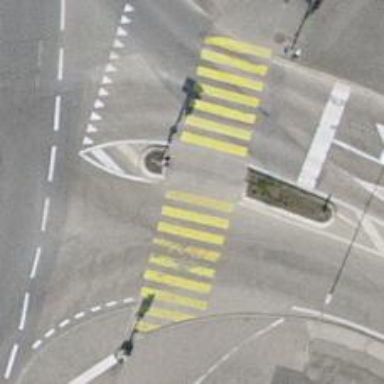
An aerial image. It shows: Kerb serving as barrier.